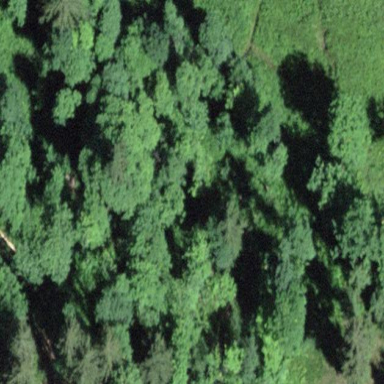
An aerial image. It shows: Forest area.